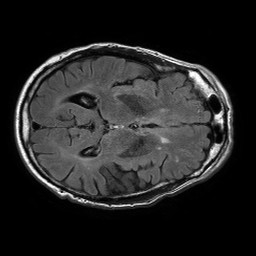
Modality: FLAIR
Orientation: axial
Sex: male
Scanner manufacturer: philips
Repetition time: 11 s
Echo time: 0.125 s